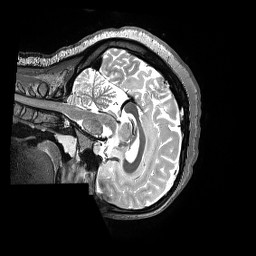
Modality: T2w
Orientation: sagittal